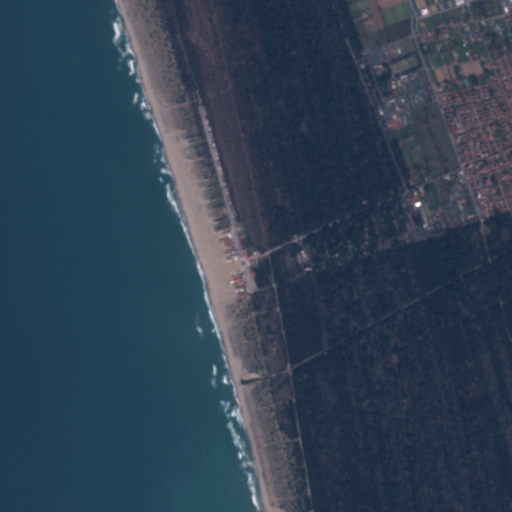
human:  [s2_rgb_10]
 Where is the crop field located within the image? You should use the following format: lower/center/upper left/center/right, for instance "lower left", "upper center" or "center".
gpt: The crop field is located in the upper right of the image.
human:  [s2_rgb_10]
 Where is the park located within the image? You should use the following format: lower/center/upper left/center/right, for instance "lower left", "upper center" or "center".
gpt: The park is located in the upper right of the image.
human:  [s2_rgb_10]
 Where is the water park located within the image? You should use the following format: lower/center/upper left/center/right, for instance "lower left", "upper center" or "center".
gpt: The water park is located in the upper right of the image.
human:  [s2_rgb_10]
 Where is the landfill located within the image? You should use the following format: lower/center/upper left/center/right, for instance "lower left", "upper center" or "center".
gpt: There is no landfill in the image.